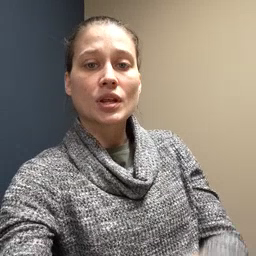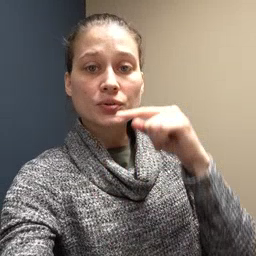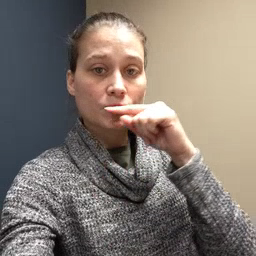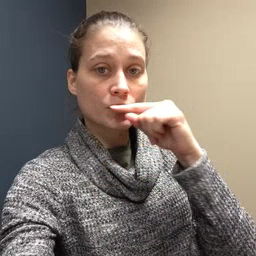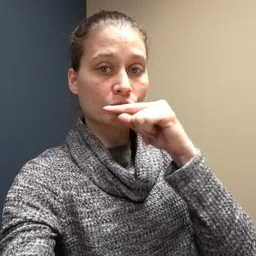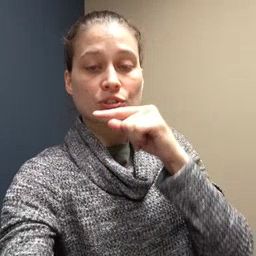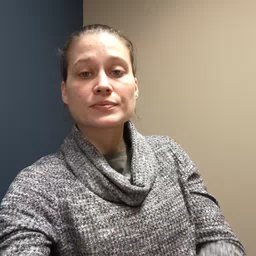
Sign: toothbrush